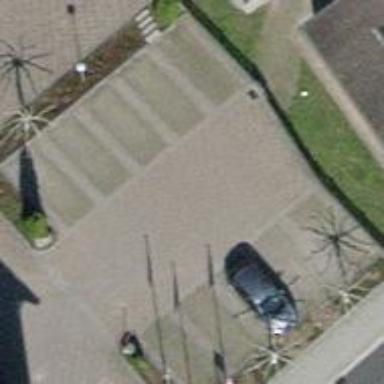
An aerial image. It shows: Parking area with surface.